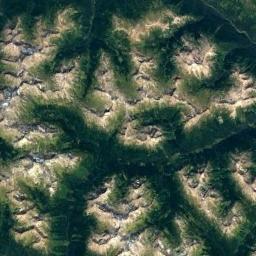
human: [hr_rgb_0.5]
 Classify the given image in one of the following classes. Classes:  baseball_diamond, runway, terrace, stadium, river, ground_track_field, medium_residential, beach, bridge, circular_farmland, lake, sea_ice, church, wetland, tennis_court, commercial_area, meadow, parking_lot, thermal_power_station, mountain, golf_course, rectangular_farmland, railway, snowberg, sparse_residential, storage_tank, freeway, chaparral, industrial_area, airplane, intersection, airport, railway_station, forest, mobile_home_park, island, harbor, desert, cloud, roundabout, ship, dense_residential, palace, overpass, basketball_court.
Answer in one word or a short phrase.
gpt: mountain